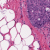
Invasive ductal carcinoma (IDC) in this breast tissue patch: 0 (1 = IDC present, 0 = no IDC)